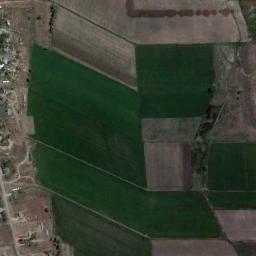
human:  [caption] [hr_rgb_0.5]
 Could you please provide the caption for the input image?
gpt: There are rectangular farmlands of varying sizes .

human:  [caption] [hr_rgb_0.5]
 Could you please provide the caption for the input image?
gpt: There are some green and bare rectangular farmland .

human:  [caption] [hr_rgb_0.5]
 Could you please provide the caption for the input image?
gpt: Several rectangular farmlands of different colors and sizes are on the ground and a residential area is next to the farmlands .

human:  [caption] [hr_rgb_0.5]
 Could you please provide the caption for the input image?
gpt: More than ten neatly arranged green and brown mixed rectangular farm fields .

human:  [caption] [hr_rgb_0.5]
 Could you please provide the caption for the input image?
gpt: There are some green rectangular farmlands and brown ones .